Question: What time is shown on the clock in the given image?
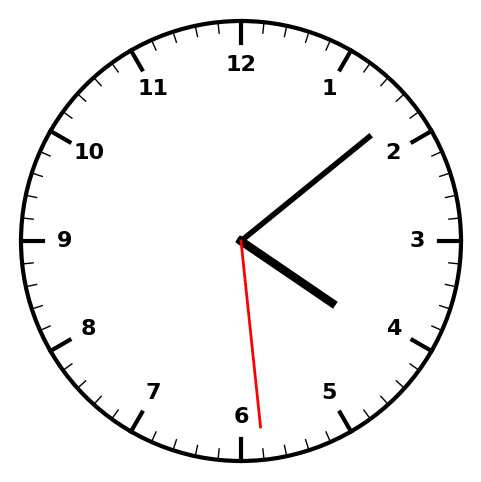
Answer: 04:08:29